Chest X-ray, PA view. Patient: 66 years old, sex M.
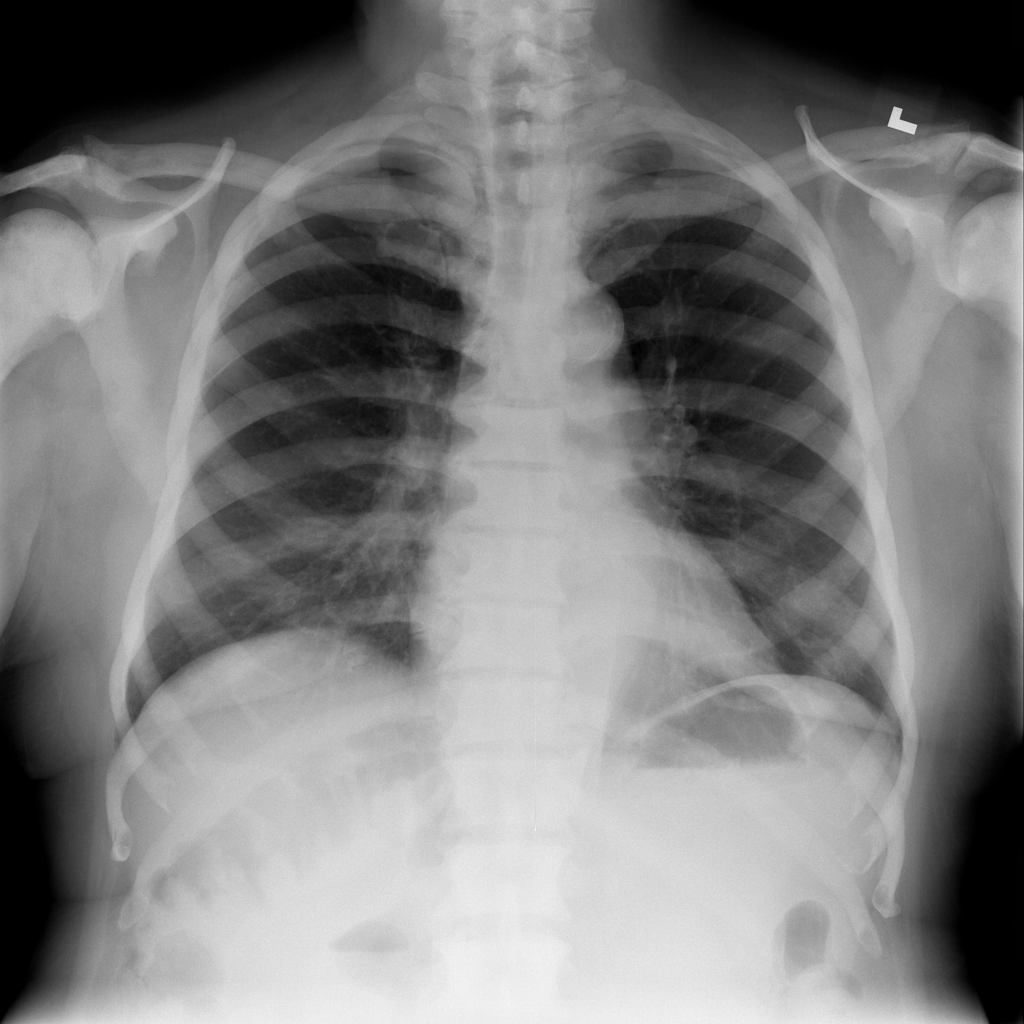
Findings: No Finding